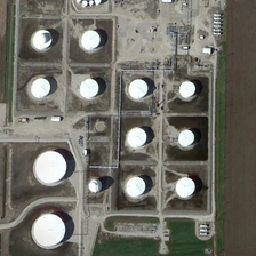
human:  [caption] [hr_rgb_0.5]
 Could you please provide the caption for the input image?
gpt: Twelve White Reservoirs on Brown Soil

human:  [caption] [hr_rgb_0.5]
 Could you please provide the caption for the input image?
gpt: Twelve white cisterns in brown soil

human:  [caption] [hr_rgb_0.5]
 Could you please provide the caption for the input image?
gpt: Many reservoirs are located near small green grass.

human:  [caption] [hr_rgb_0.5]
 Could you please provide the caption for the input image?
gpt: There are twelve white oil tanks on the brown ground.

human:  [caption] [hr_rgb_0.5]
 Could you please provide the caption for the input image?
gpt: Many reservoirs are close to a small green grass.